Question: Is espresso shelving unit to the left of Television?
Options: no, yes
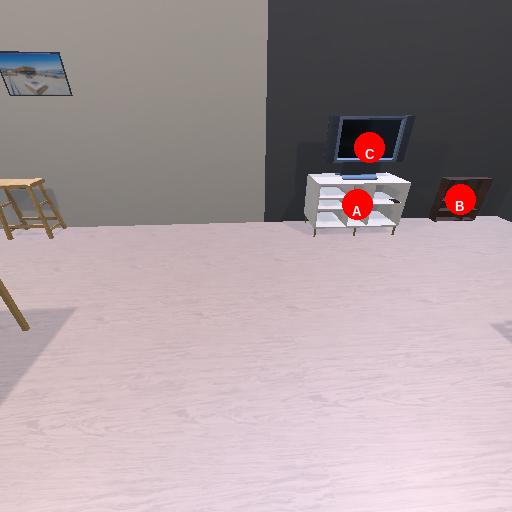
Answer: no